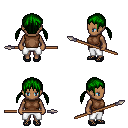
a pixel art fantasy rpg character, female body template, human, dark skin, brown sleeveless shirt, white pants, green twin-tailed hairstyle, ghillies, spear, four views (front, back, left, right), 2x2 character sprite sheet, small pixel art, hard edges, no anti-aliasing